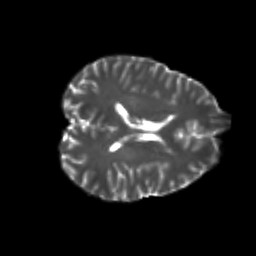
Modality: T2w
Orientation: axial
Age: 22
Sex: male
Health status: healthy
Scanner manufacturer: philips
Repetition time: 7.386 s
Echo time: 0.08599 s